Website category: university
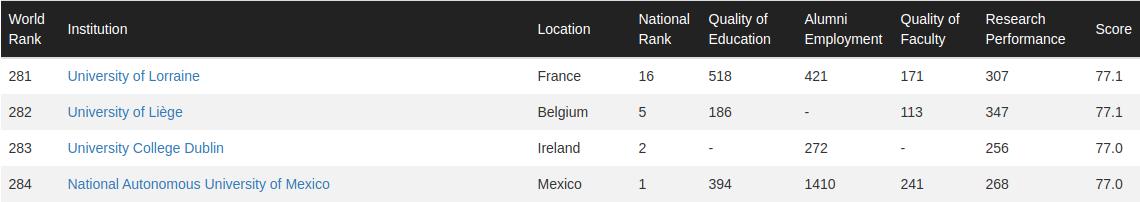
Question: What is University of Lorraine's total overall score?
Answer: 77.1

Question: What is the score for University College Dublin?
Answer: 77.0

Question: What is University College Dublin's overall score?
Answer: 77.0

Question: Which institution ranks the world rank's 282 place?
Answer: University of Liège

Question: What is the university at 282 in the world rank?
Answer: University of Liège

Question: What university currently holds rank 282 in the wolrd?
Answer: University of Liège

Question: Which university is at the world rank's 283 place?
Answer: University College Dublin

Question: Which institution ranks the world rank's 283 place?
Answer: University College Dublin

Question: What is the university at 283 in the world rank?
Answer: University College Dublin

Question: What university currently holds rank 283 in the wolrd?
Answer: University College Dublin

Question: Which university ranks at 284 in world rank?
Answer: National Autonomous University of Mexico

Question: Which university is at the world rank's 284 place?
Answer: National Autonomous University of Mexico

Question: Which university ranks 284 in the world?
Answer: National Autonomous University of Mexico

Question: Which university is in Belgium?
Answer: University of Liège

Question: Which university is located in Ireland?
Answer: University College Dublin

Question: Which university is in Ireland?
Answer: University College Dublin

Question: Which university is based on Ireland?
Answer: University College Dublin

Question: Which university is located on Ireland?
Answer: University College Dublin

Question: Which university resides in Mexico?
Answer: National Autonomous University of Mexico

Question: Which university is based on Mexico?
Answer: National Autonomous University of Mexico

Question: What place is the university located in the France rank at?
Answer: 281

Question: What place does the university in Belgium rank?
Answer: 282

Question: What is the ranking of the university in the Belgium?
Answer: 282

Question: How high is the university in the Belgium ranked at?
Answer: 282

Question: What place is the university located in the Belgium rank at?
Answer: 282

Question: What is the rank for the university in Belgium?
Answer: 282

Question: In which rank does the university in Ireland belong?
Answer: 283

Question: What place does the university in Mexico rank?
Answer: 284

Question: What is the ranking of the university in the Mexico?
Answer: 284

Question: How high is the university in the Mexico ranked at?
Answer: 284

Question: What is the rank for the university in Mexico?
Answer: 284

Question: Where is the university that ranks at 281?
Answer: France

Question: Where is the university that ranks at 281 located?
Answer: France

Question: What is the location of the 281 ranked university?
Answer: France

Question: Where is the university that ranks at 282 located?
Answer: Belgium

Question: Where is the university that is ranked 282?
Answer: Belgium

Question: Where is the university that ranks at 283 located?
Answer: Ireland

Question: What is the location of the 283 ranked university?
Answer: Ireland

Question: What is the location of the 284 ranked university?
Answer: Mexico

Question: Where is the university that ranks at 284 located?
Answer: Mexico